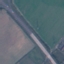
Label: Highway